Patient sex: F
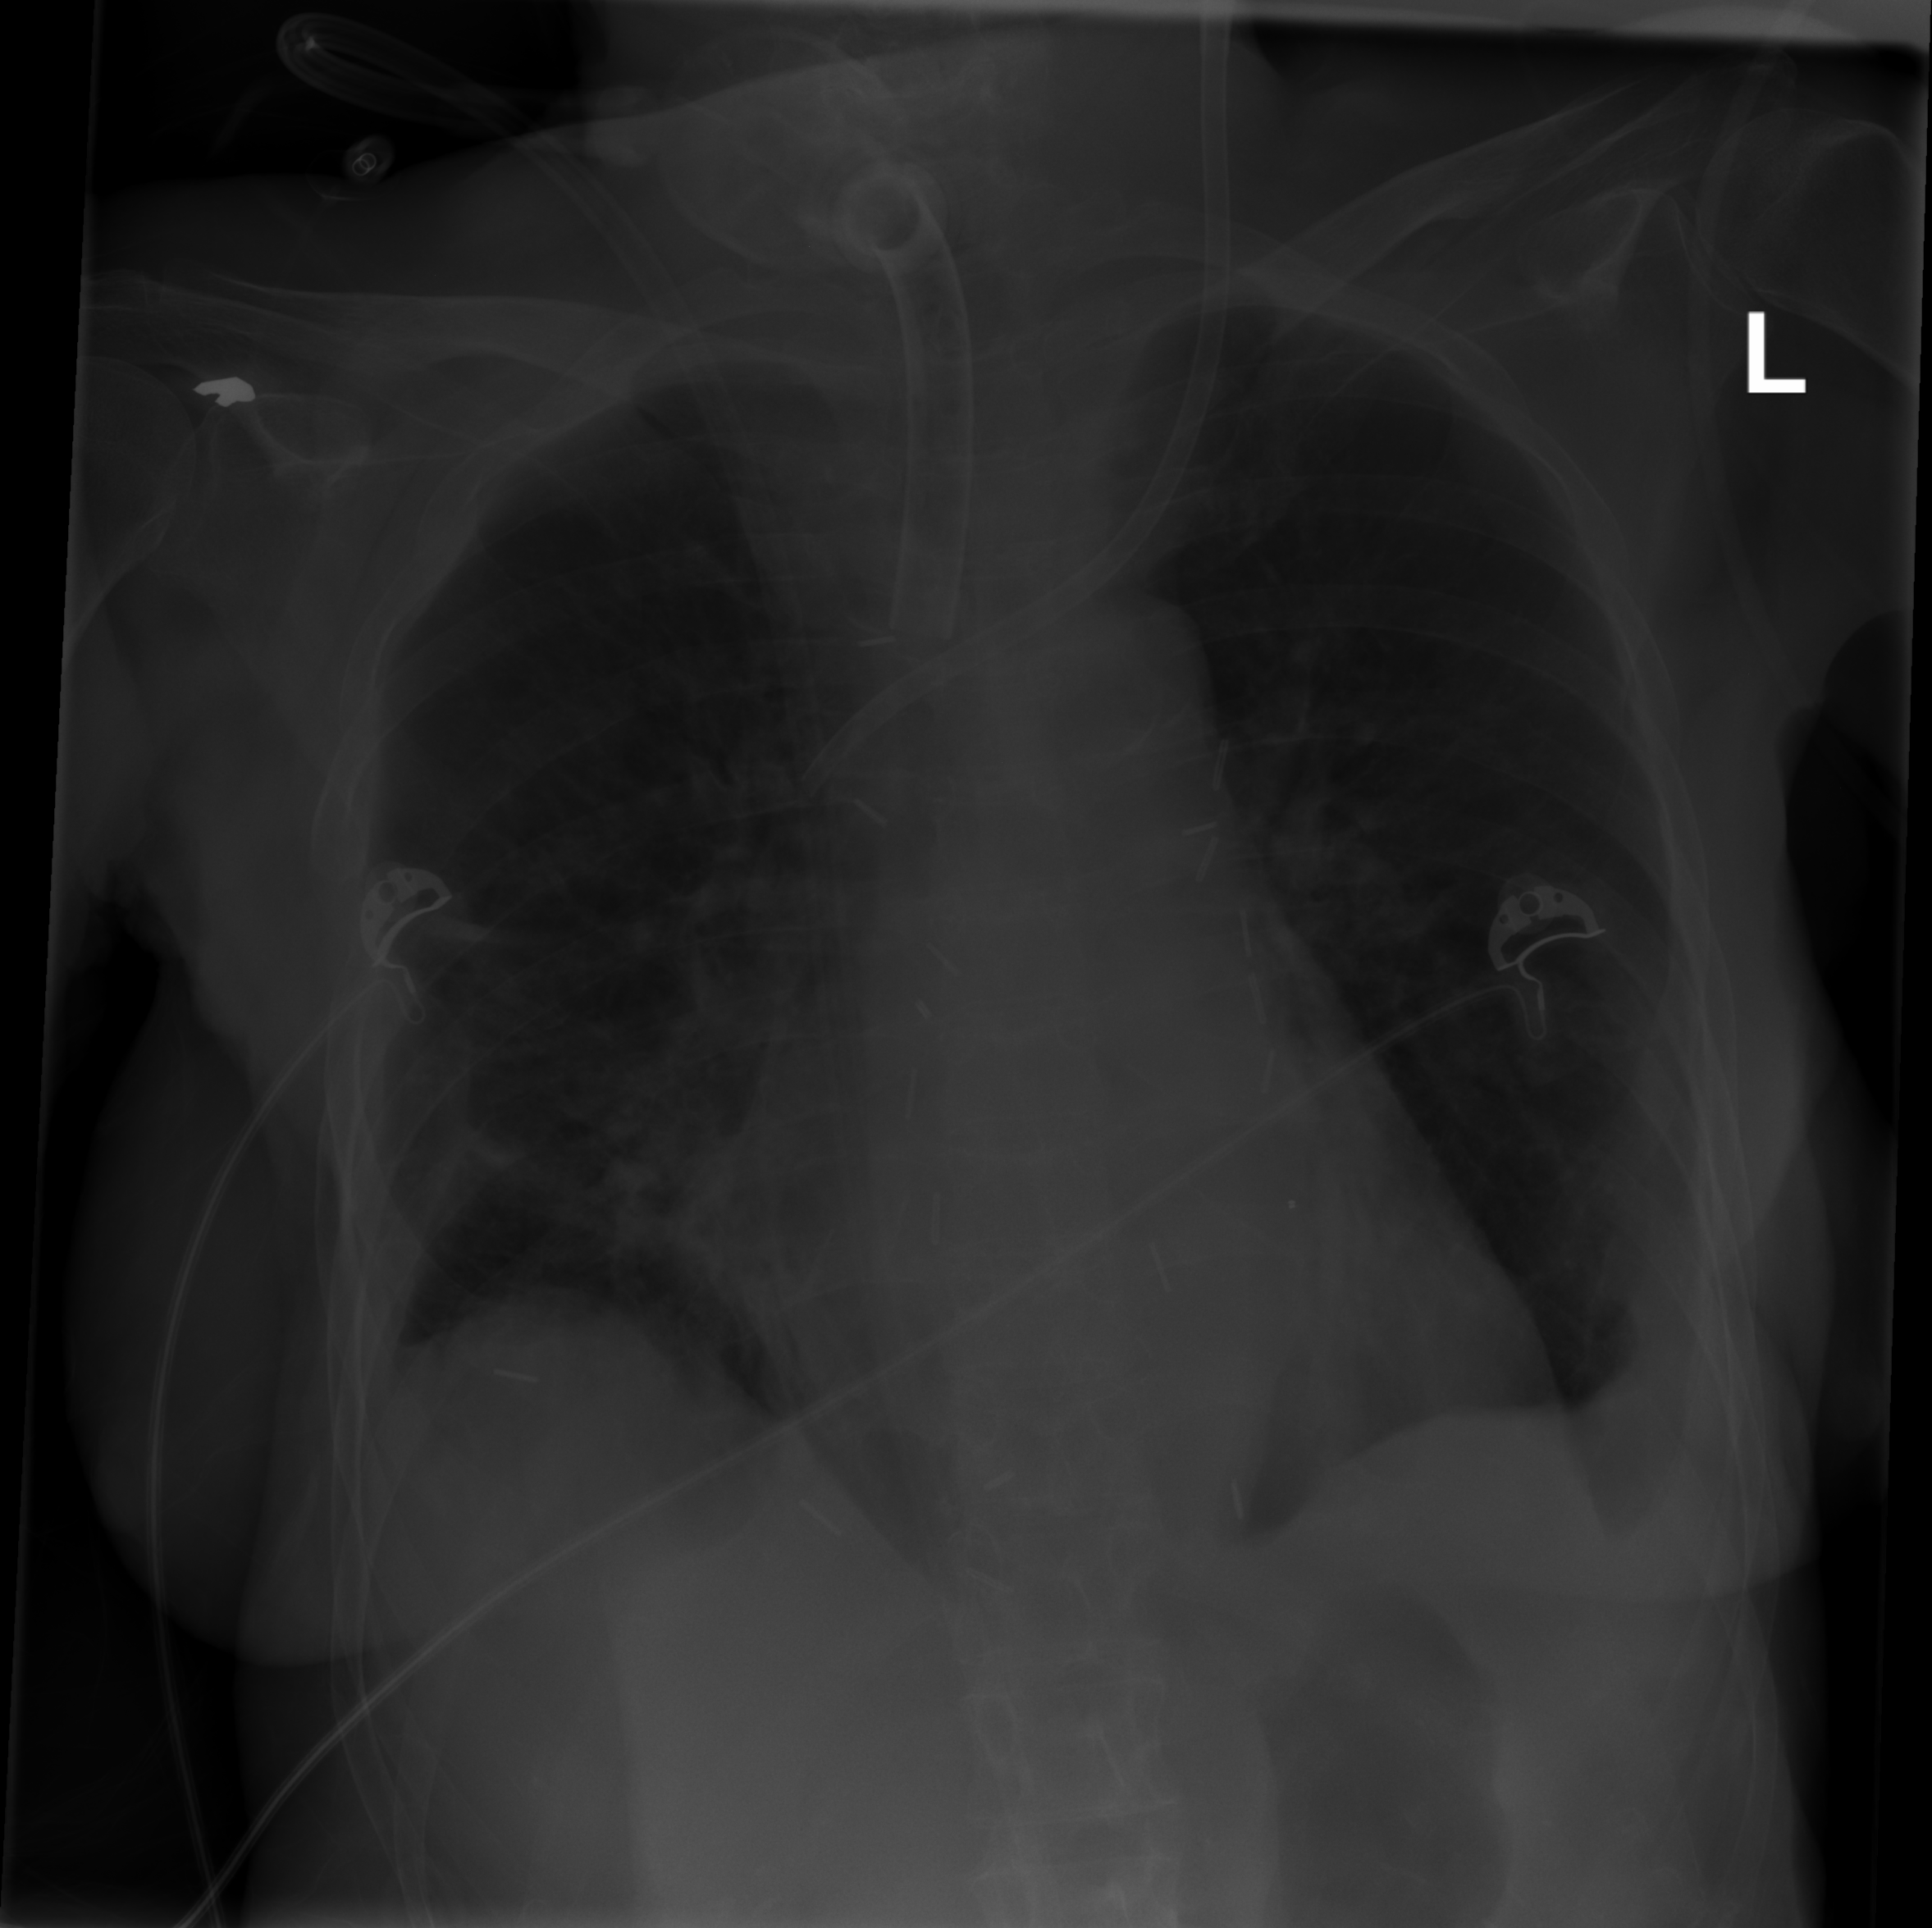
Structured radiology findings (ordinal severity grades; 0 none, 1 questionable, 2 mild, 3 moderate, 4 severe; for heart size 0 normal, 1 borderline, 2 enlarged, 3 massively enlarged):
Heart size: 2
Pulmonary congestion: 0
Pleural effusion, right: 0
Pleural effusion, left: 2
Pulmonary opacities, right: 2
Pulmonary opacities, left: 0
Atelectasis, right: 2
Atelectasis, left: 0